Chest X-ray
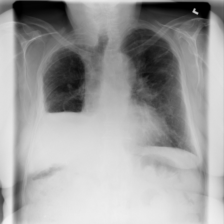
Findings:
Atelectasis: negative
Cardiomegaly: negative
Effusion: negative
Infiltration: negative
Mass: negative
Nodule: positive
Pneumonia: negative
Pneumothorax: negative
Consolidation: negative
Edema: negative
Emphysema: negative
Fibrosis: negative
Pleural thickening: positive
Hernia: negative